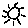
Label: sun